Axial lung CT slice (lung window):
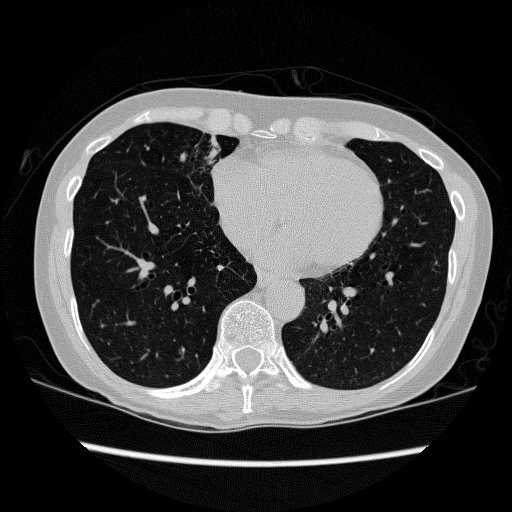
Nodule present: no